Question: I'm developing a simple application.
I have created a checkbox , and I set it's dimensions using MoveWindow.
top , right , left positions are working fine, but the problem is , it does not
respond for correct bottom value. In other words I couldn't adjust it's height.
'''
static void SetCheckboxSinhalaDimensions(HWND hwndCheckboxSinhala)
{
double right = 0;
double left = TEXT_BOX_RIGHT_MARGIN * main_window_width ;
double top = TEXT_BOX_TOP_MARGIN * main_window_height ;
int cychar = HIWORD (GetDialogBaseUnits ()) ;
double bottom = top+ 2*cychar; // I've used 1.5 , 1 , 0.5 and even 0.2 here
// but it never changed.
MoveWindow (hwndCheckboxSinhala, right,top, left,bottom,TRUE);
}
'''
This is how it look like on main window.

Any workaround on this issue?
Or something that I'm missing?
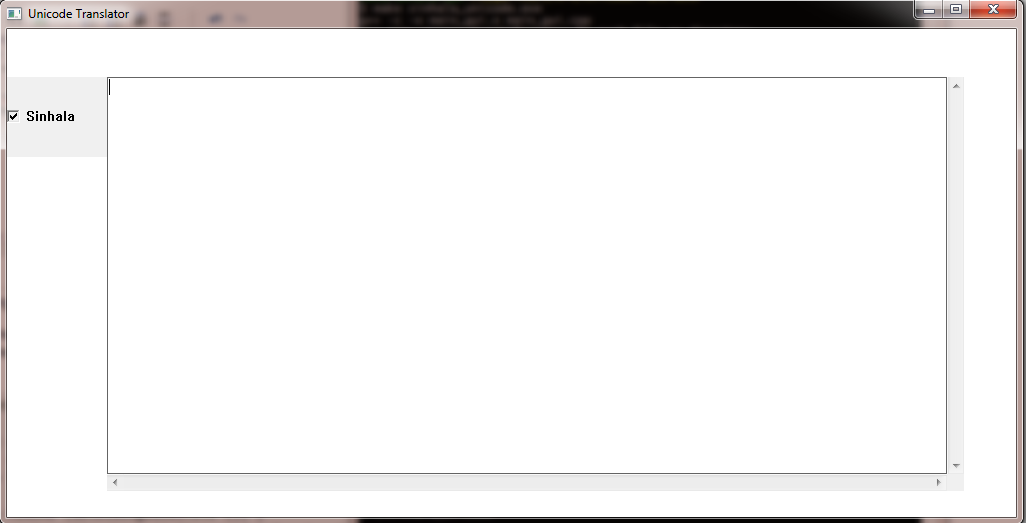
Answer: You've got the parameters to 'MoveWindow' wrong. It takes left, top, width and height; not right, top, left and bottom.
'''
BOOL WINAPI MoveWindow(
_In_ HWND hWnd,
_In_ int X,
_In_ int Y,
_In_ int nWidth,
_In_ int nHeight,
_In_ BOOL bRepaint
);
'''